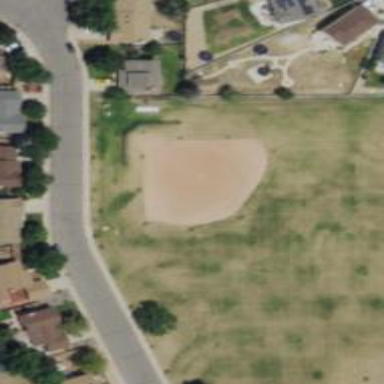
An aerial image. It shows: Baseball pitch for leisure and sports activities.